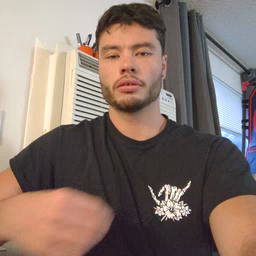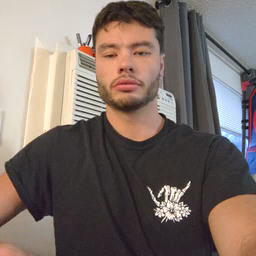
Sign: chin